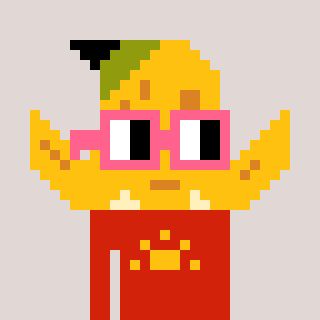
a pixel art character with square pink glasses, a banana-shaped head and a red-colored body on a warm background